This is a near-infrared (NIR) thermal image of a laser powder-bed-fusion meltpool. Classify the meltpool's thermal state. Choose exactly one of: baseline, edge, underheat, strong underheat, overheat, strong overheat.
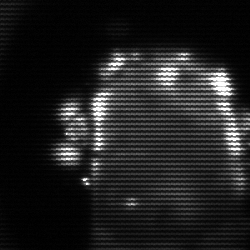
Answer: baseline